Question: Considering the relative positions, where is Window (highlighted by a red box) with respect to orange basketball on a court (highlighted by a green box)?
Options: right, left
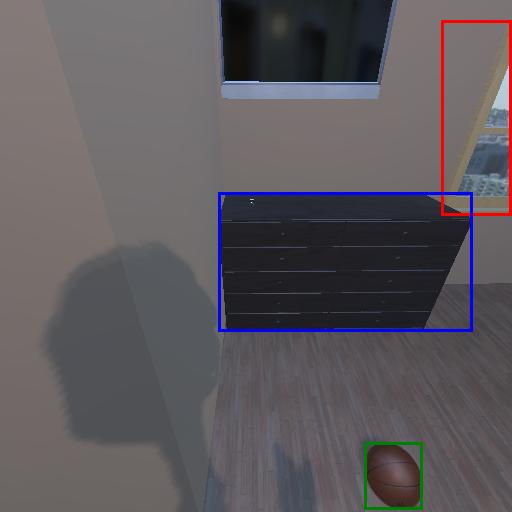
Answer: right